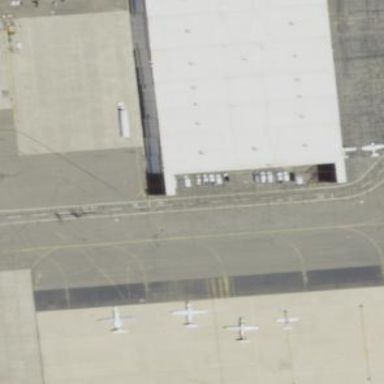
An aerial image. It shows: Hangar building located at airport.